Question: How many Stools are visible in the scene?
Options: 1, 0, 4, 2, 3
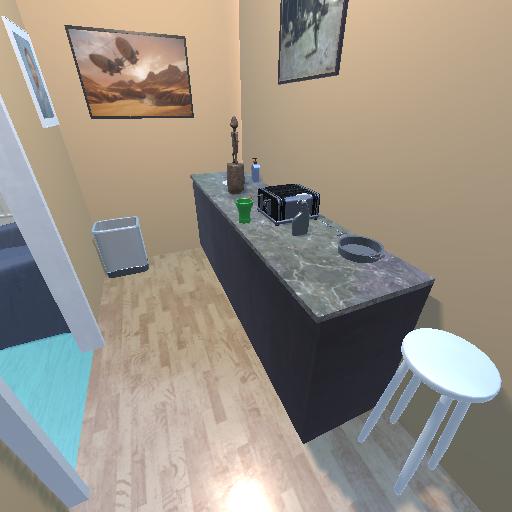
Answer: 1